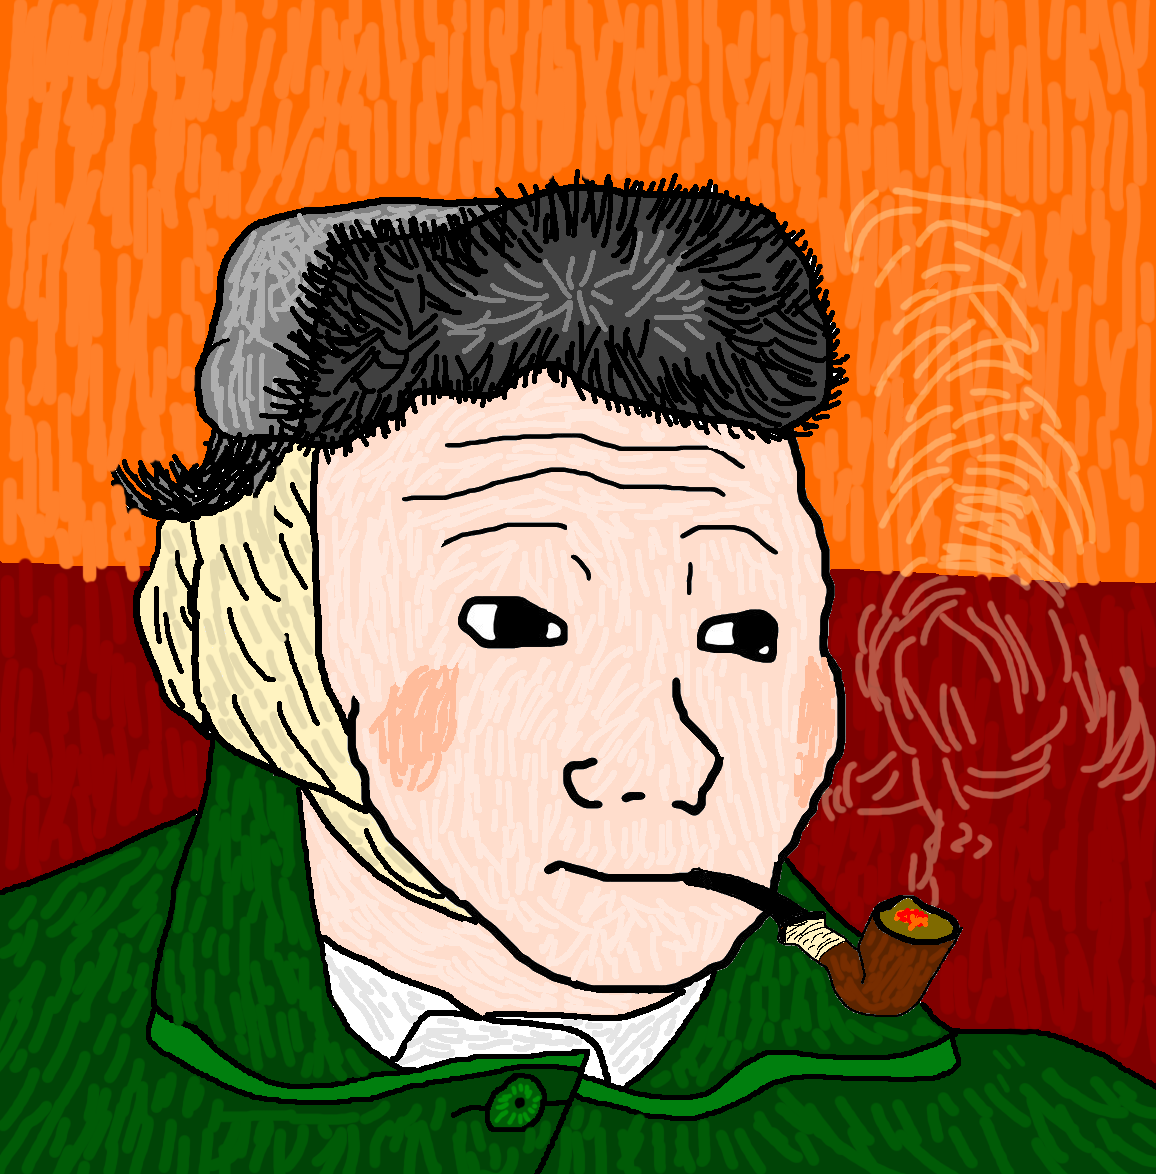
Label: 5_Wojak_with_Background